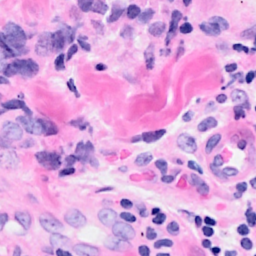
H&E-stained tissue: Breast